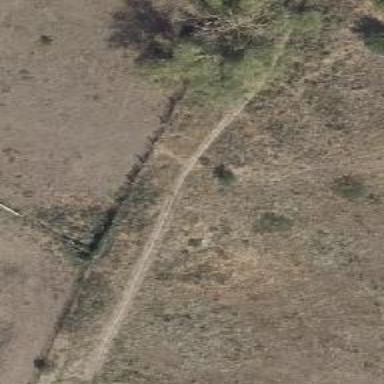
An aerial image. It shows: Path on the ground.